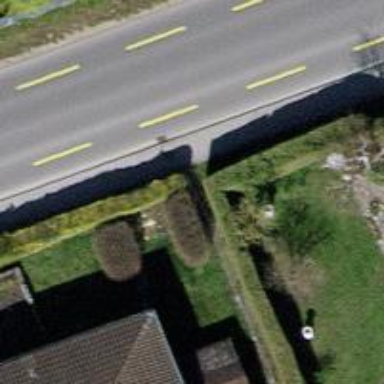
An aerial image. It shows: Asphalt sidewalk along the footway.